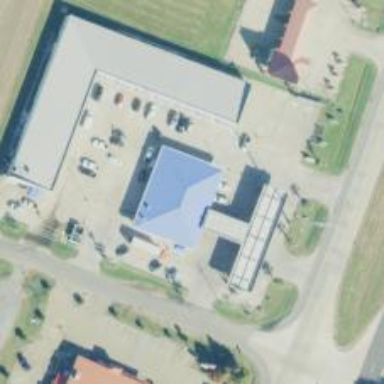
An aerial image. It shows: Convenience shop.